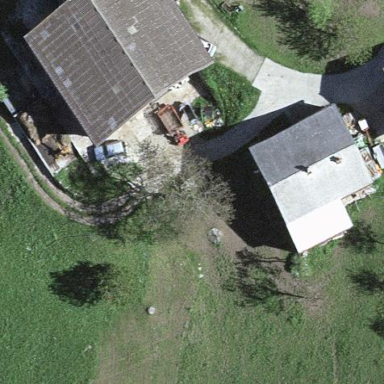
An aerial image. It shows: Farm with farmyard.